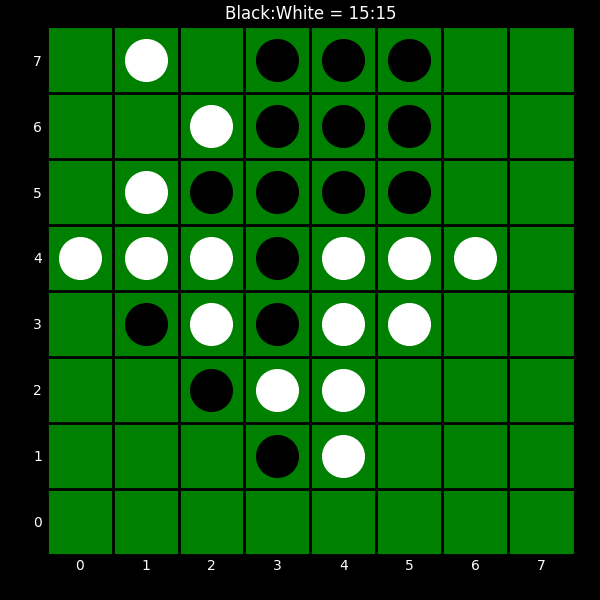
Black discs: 15
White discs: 15